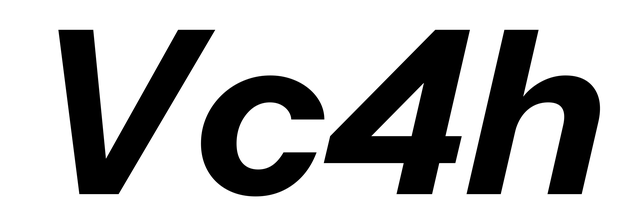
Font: InstrumentSans-Italic_Bold_Italic